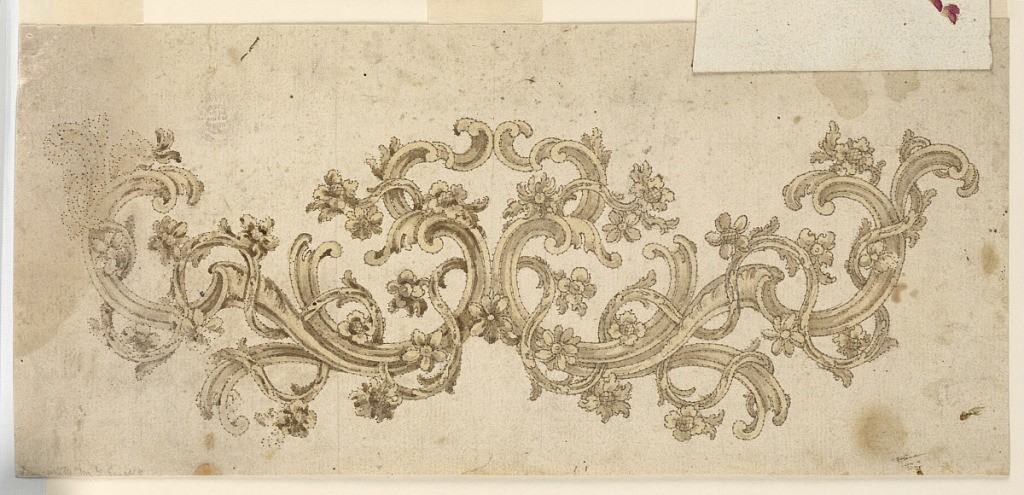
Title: Design for Embroidery
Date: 1700–1750
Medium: Black crayon, brush and bistre on paper
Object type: Drawing
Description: Volute scrolls, which are surrounded by waved stems with leaves and blossoms form a symmetric crest motif. Pricked.